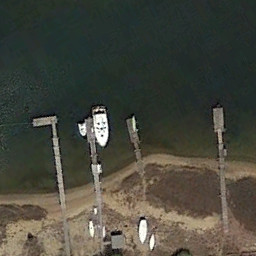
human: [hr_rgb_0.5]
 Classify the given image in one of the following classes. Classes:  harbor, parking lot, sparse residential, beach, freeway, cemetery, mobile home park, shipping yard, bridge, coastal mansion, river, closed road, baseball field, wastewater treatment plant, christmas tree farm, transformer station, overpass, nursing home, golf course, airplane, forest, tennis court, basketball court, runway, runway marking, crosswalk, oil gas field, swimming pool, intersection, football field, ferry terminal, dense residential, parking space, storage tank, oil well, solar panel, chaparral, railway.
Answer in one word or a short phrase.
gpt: ferry terminal